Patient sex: M
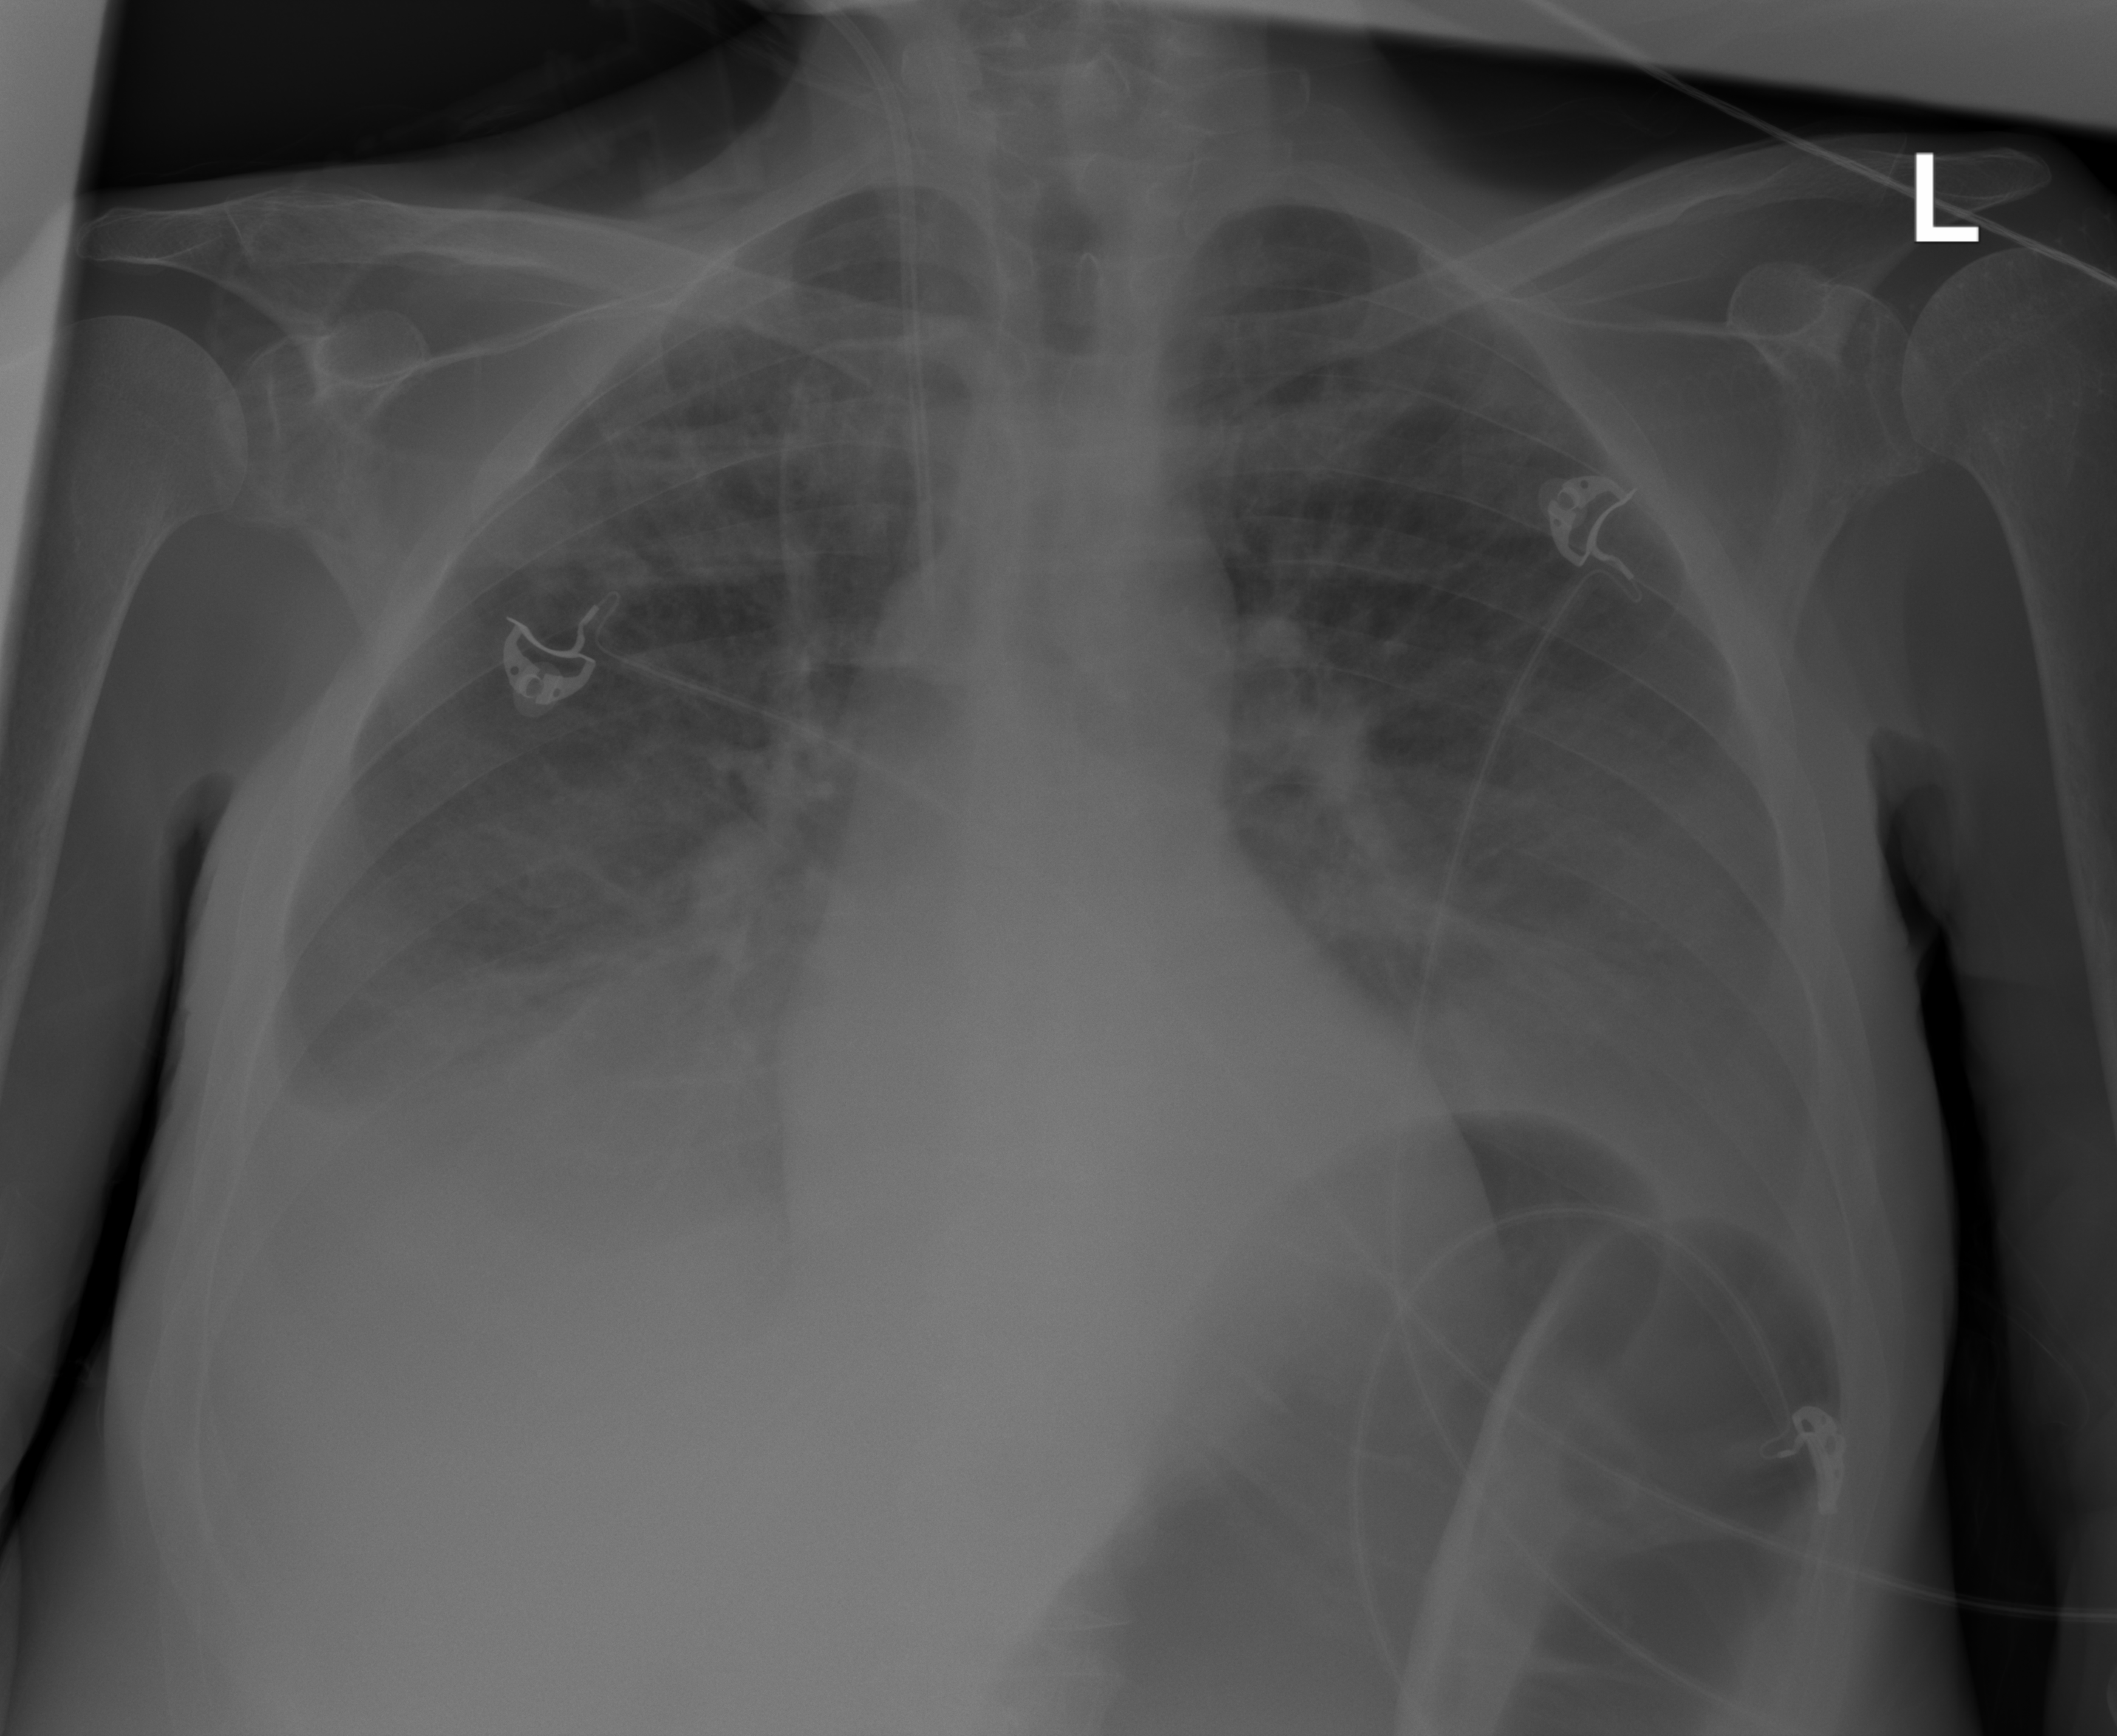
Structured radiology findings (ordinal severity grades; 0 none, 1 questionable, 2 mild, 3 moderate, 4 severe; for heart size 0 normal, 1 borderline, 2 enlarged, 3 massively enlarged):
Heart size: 0
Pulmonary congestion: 2
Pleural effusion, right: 2
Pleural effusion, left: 2
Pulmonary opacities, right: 2
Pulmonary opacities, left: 2
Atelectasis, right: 2
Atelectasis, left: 2